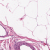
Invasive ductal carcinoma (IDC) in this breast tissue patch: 0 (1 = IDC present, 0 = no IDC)